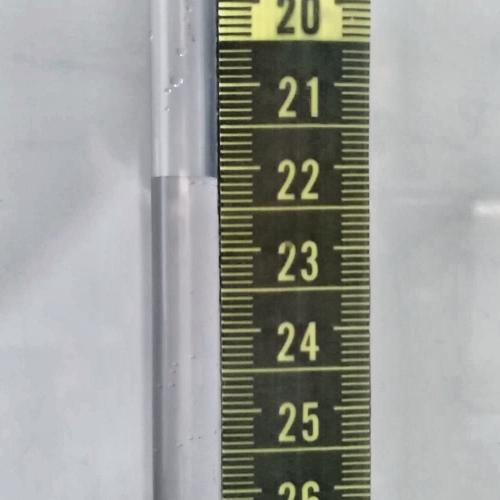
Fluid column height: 22.1 cm